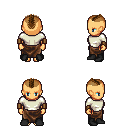
a pixel art fantasy rpg character, female body template, human, tanned skin, white long-sleeve shirt, robe skirt, brown short mohawk hairstyle, leather bracers, black shoes, four views (front, back, left, right), 2x2 character sprite sheet, small pixel art, hard edges, no anti-aliasing